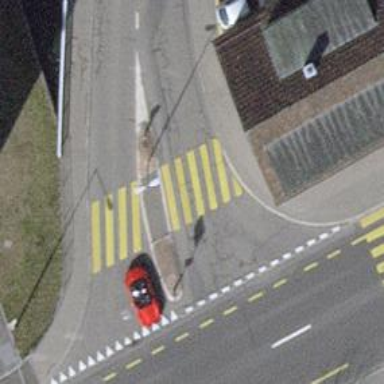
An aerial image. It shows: Zebra crossing on the road.